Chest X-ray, PA view. Patient: 42 years old, sex M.
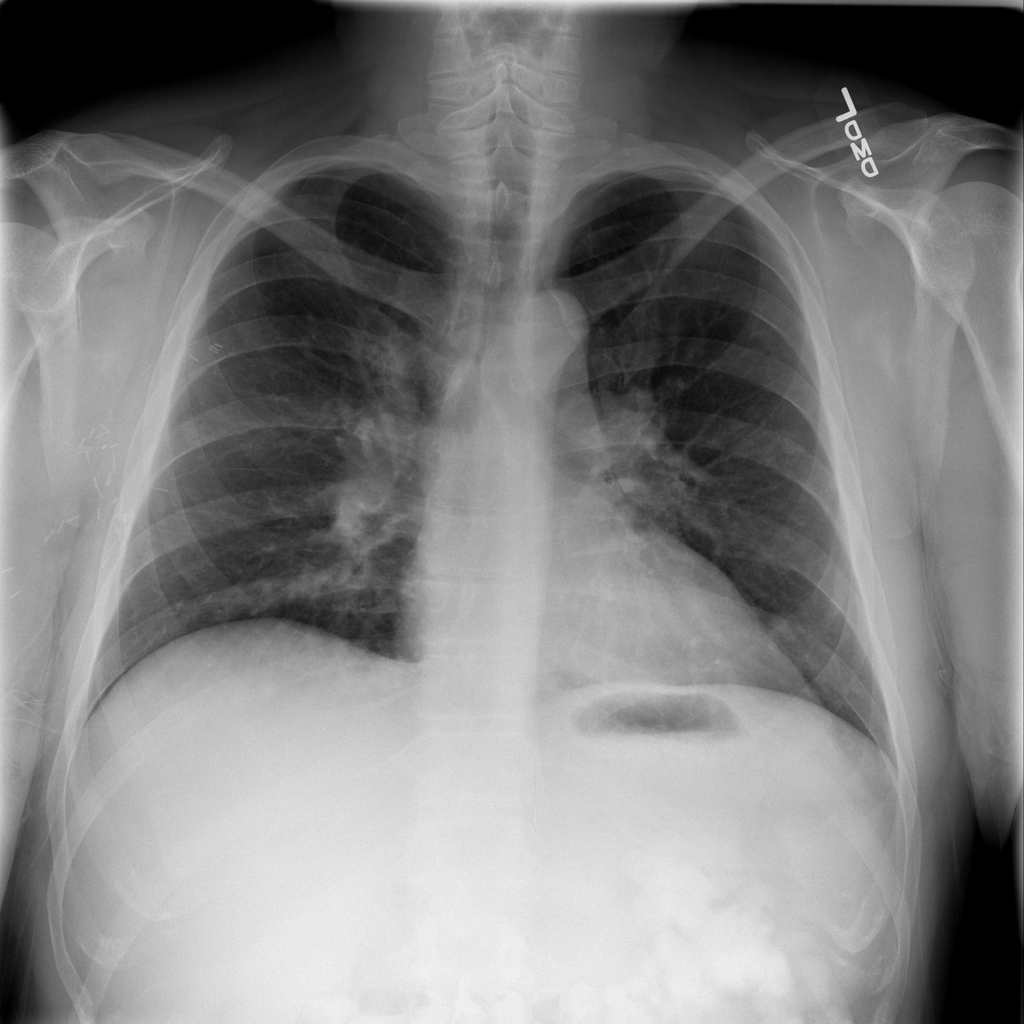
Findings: Infiltration